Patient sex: M
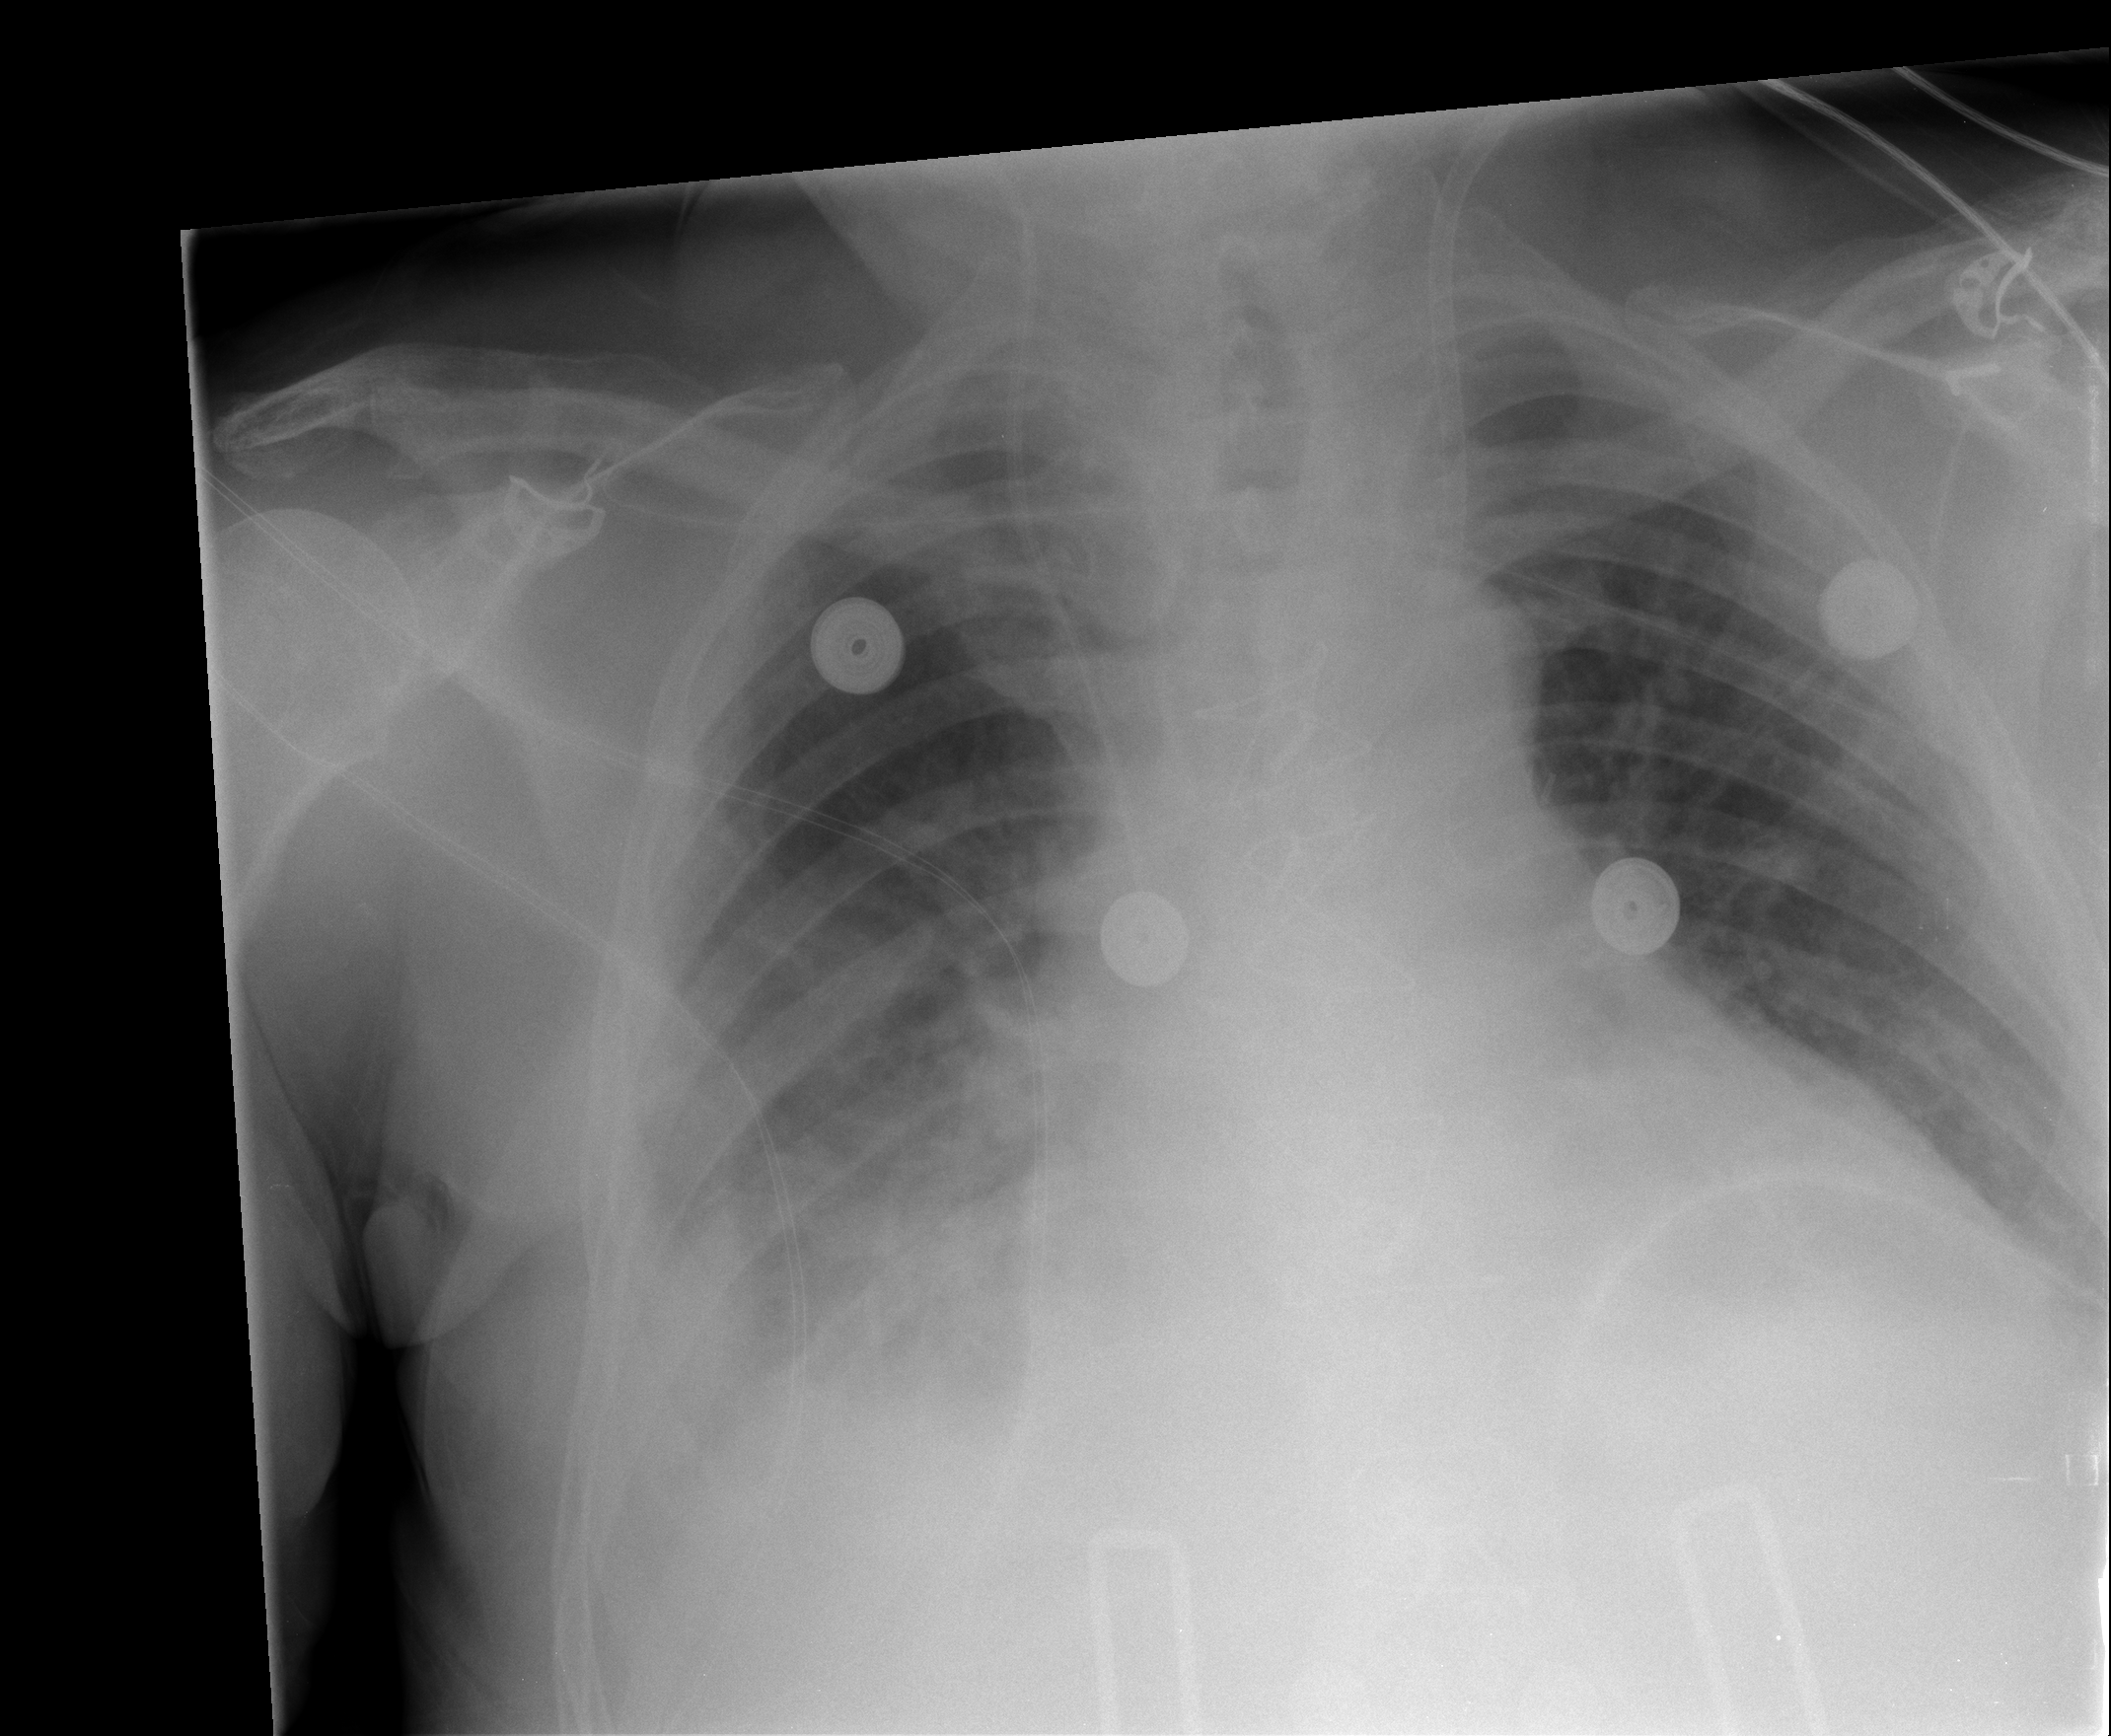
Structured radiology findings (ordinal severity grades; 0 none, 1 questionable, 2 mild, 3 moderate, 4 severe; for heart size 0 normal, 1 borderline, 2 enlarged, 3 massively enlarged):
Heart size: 2
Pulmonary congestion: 1
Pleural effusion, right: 2
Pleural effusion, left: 2
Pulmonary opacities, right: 2
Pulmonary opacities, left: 0
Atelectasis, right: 2
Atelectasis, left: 2